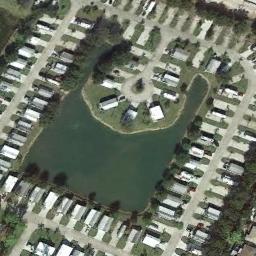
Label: mobile_home_park